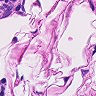
Metastatic tissue present: no